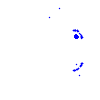
Particle: kaon